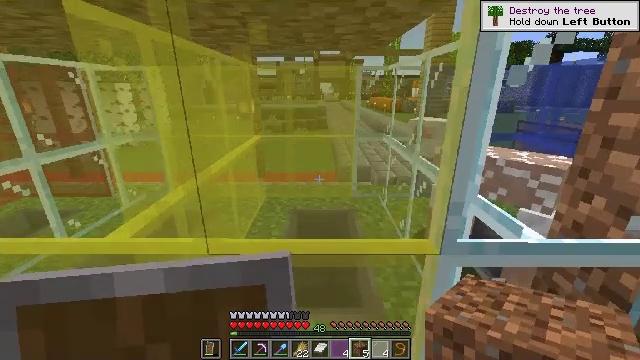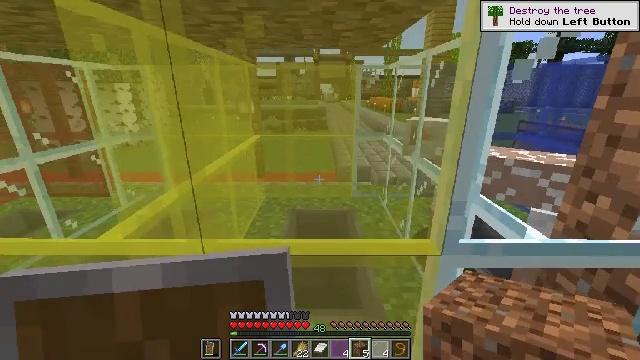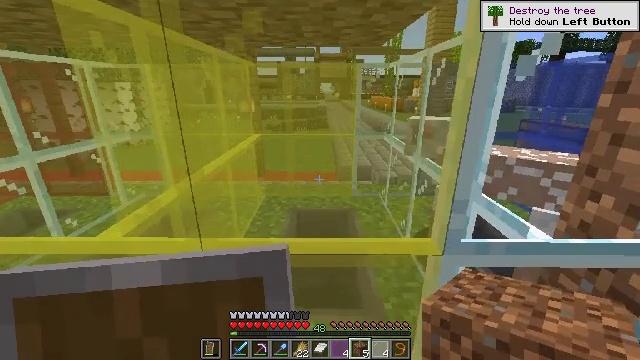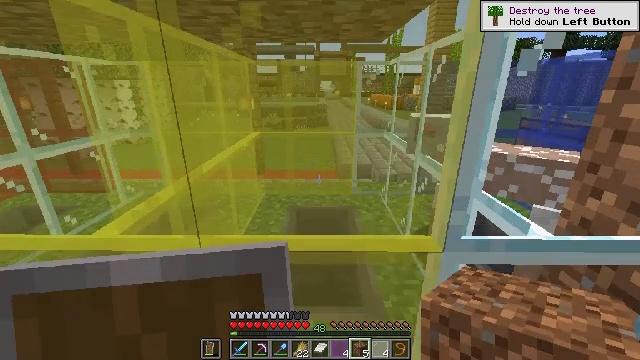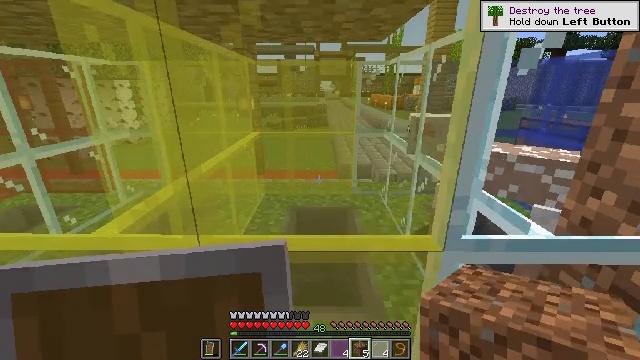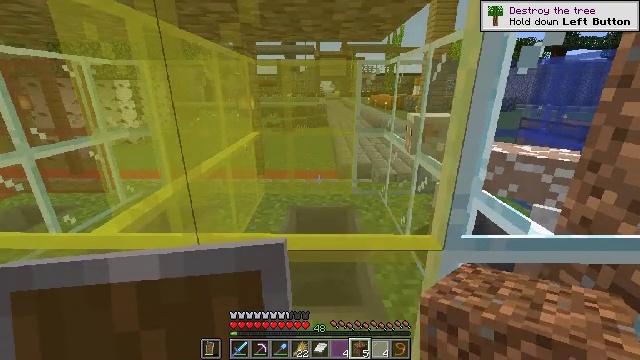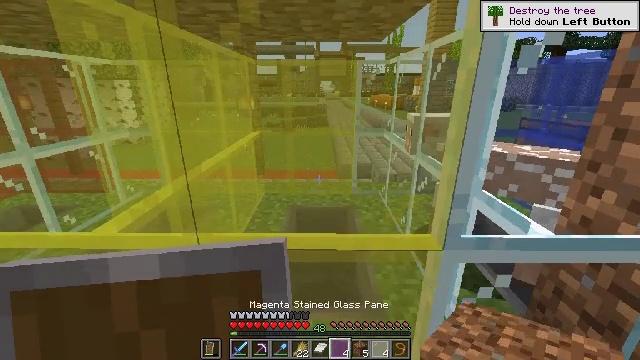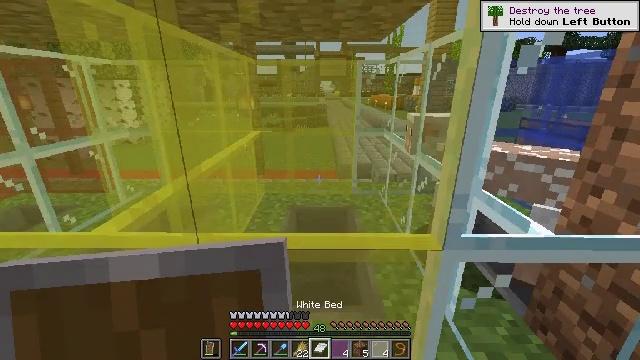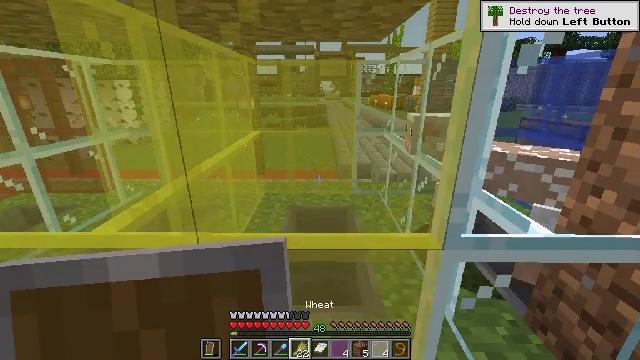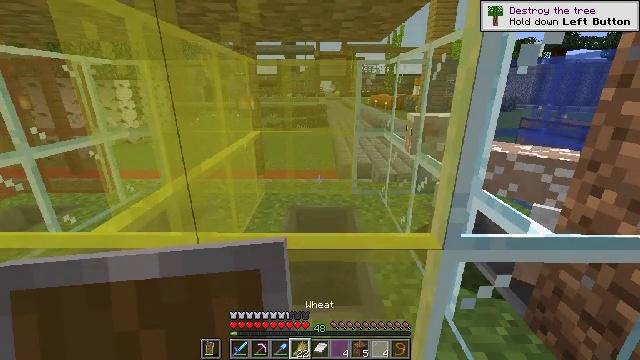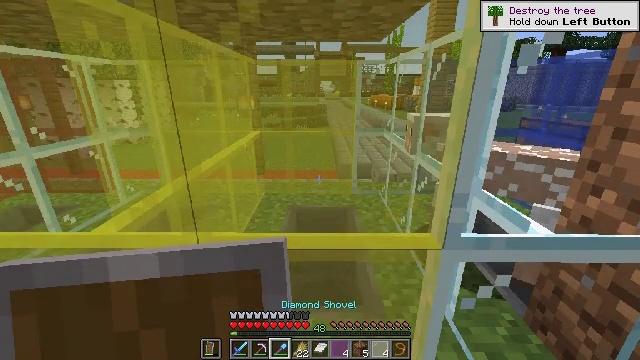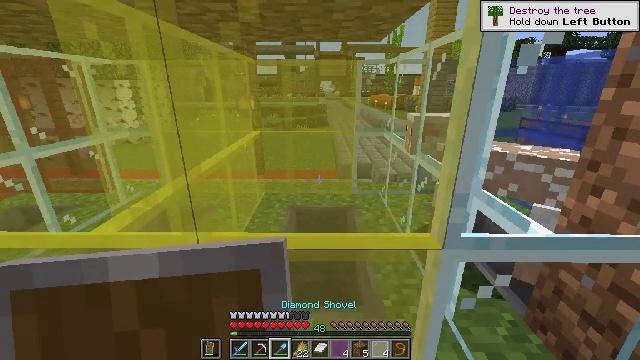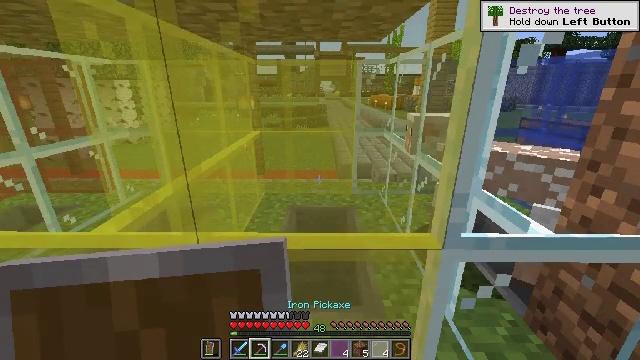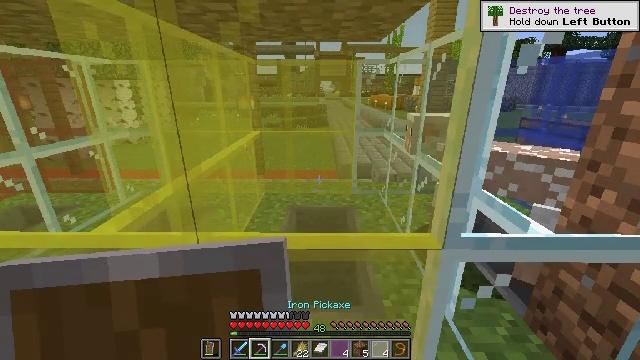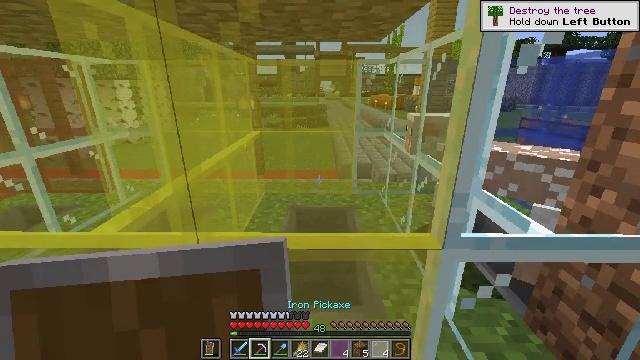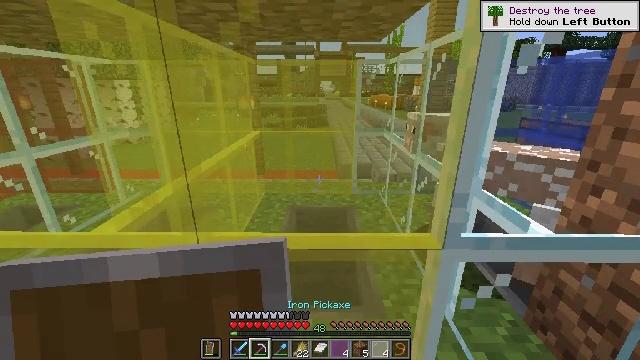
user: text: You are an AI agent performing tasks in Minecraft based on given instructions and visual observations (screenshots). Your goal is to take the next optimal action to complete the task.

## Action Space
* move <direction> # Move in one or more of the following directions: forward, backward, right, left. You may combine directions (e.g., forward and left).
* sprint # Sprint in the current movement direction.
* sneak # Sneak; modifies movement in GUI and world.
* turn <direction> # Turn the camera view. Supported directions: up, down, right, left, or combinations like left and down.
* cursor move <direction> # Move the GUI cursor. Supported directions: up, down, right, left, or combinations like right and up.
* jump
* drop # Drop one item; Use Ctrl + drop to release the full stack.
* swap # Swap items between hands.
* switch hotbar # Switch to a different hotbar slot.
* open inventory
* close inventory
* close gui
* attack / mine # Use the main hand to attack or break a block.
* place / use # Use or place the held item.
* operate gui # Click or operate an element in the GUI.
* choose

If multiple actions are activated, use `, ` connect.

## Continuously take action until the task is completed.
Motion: motion action
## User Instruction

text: Destroy the yellow stained glass pane to clear space.
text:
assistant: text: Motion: no_op
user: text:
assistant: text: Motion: no_op
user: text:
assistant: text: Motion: no_op
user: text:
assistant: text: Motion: no_op
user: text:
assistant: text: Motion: no_op
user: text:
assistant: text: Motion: no_op
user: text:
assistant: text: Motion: no_op
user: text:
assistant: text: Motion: no_op
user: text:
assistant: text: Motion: no_op
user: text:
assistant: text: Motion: no_op
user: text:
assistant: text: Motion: no_op
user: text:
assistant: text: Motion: no_op
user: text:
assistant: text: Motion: no_op
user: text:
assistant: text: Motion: no_op
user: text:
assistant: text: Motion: no_op
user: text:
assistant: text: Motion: turn down
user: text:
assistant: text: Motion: turn left and down
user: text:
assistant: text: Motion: move forward, turn down
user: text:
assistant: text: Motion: move forward, turn down
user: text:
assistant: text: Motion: move forward, turn down
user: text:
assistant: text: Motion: move forward, turn down
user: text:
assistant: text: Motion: move forward, turn right and down
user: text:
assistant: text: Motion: turn right and down
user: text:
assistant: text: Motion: turn right and down
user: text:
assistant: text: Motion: turn right and down
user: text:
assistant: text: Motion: turn down
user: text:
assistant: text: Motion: attack / mine
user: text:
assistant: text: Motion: attack / mine
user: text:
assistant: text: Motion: attack / mine
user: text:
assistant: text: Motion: attack / mine